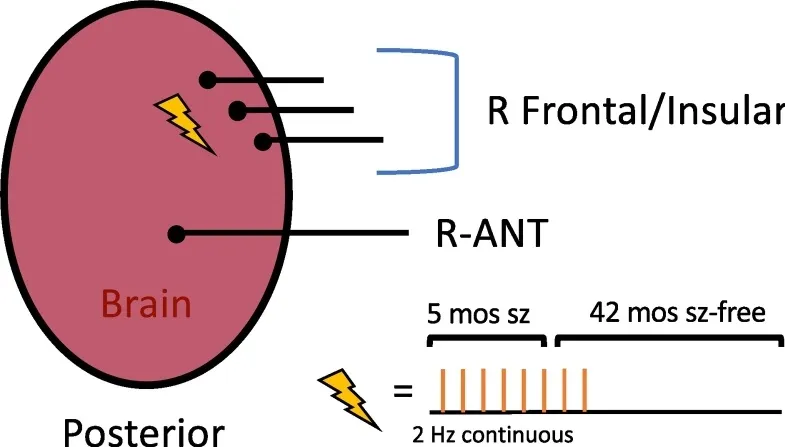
Four electrodes were permanently implanted for chronic subthreshold stimulation. Three leads targeted the right frontal head region, and one lead targeted the right anterior nucleus of the thalamus. Continuous stimulation was started in the right frontal leads at 2 Hz. After five months of stimulation the patient reported seizure freedom. Two months later stimulation of all leads ceased.
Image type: pathology (immunostaining)